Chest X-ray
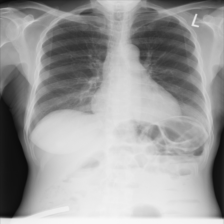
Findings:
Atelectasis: negative
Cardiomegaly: positive
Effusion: positive
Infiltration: negative
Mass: negative
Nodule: negative
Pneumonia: negative
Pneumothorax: negative
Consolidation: negative
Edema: negative
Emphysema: negative
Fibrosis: negative
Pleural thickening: negative
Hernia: negative